Question: Ok so I am trying to add an icon font (ionicons, just an arrow pointing up) below an active bootstrap tab, should be pretty simple but I cant figure it out!
I have this for my active state:
'''
.services .nav > li.active > a .services-icon-holder {
background-color: #272727;
cursor: pointer;
}
.services .nav > li.active > a .services-icon {
color: #fff;
cursor: pointer;
}
'''
Here is the effect I am trying to achieve:

You can check out <URL>
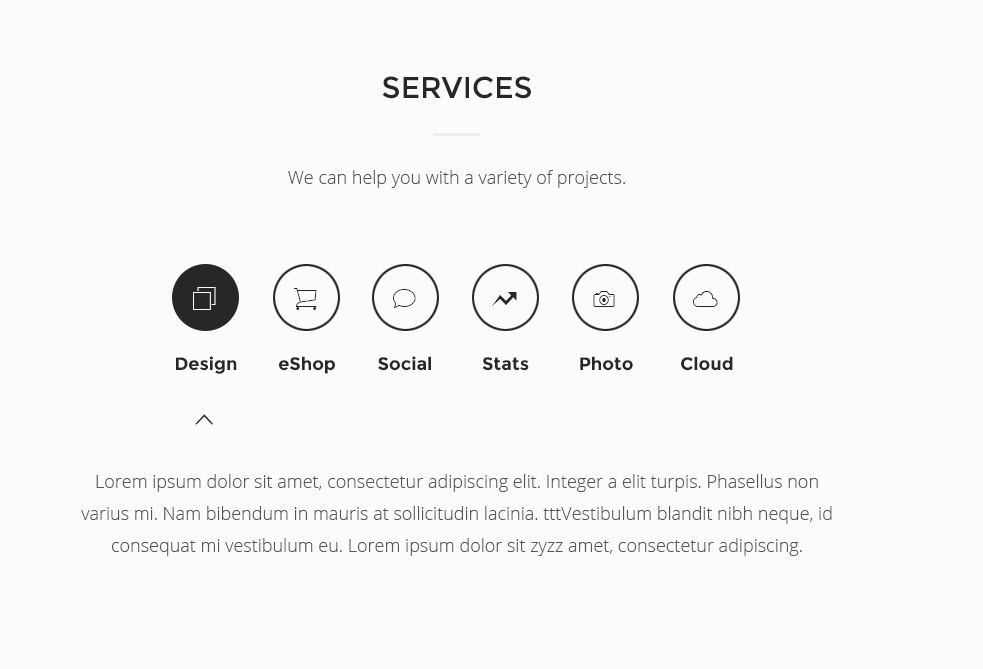
Answer: you can also define the font icon as well like this. I am assuming you are using 'FontAwesome' for icons. you can find all icons list <URL>.
'''
li.active:after {
/*content: ""; */
content: "
106";
font-family: FontAwesome;
font-style: normal;
font-weight: normal;
text-decoration: inherit;
}
'''